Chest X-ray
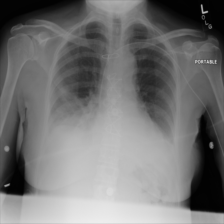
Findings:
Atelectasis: negative
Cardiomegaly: negative
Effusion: positive
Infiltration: positive
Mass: negative
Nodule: negative
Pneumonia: negative
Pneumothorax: negative
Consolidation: negative
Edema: negative
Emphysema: negative
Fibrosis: negative
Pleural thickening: negative
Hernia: negative